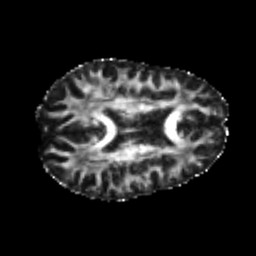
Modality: FA
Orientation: axial
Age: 24
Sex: female
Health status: healthy
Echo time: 0.074 s